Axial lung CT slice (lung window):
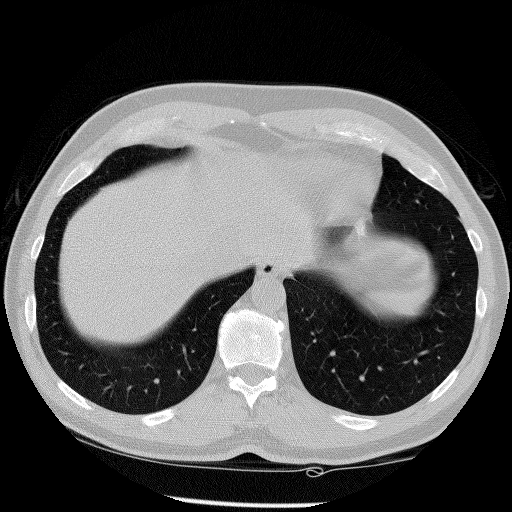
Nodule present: no